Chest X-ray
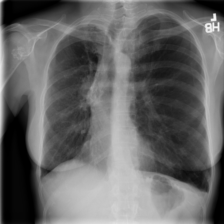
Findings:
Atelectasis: negative
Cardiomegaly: negative
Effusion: negative
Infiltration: negative
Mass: negative
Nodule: negative
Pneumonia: negative
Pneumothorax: negative
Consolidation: negative
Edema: negative
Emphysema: negative
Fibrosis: negative
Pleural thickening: negative
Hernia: negative